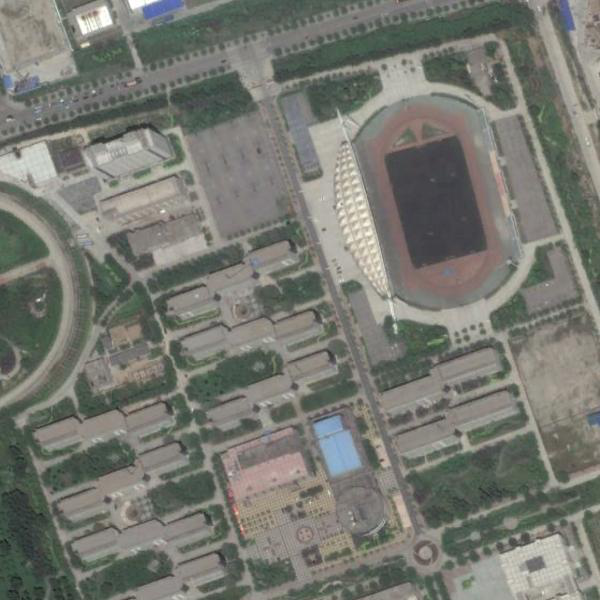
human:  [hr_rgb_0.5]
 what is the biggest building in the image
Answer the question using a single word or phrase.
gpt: stadium